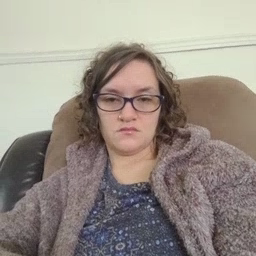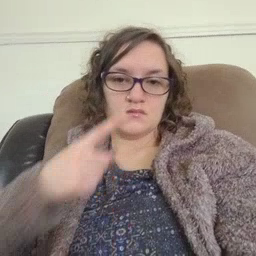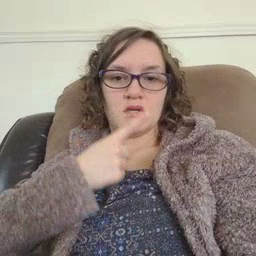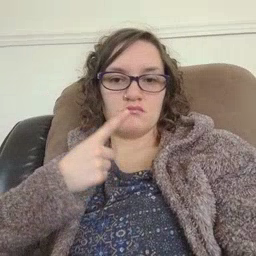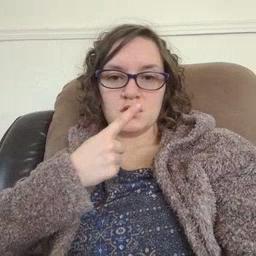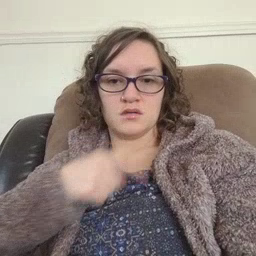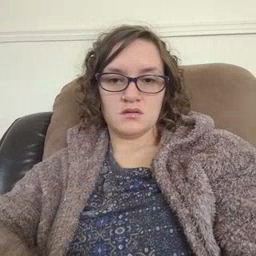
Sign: lips